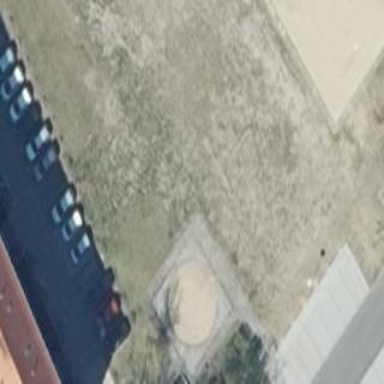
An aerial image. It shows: Playground area for leisure land.